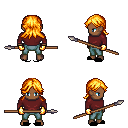
a pixel art fantasy rpg character, male body template, human, dark skin, maroon long-sleeve shirt, teal pants, light blonde loose hair, gold gloves, black slippers, spear, four views (front, back, left, right), 2x2 character sprite sheet, small pixel art, hard edges, no anti-aliasing